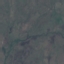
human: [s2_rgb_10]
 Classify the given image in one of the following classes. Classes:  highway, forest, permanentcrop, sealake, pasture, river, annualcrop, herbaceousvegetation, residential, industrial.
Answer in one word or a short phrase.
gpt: HerbaceousVegetation